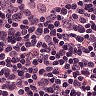
Metastatic tissue present: no